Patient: sex F, age 54
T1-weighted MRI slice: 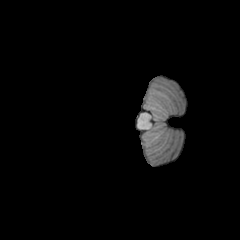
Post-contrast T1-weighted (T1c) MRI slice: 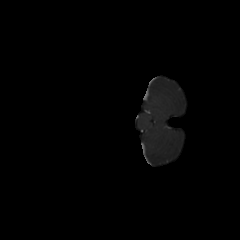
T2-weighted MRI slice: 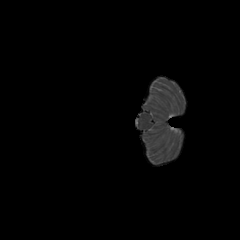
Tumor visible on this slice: no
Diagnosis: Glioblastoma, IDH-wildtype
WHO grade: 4